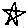
Label: star